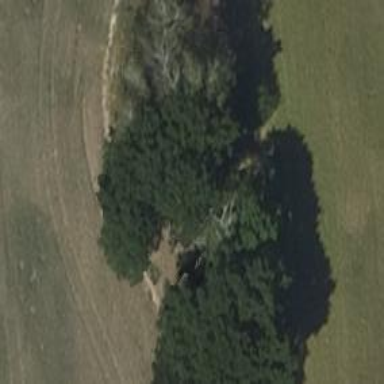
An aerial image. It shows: Row of deciduous broadleaved trees.